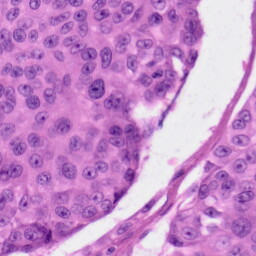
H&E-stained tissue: Skin